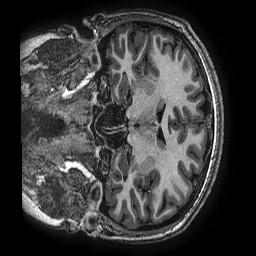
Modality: T1w
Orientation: coronal
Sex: female
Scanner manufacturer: ge
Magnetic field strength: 3 T
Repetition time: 0.00766 s
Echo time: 0.003476 s